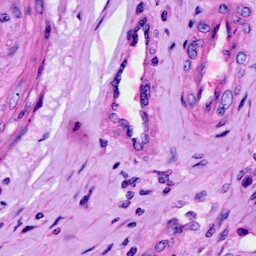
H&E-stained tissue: Cervix